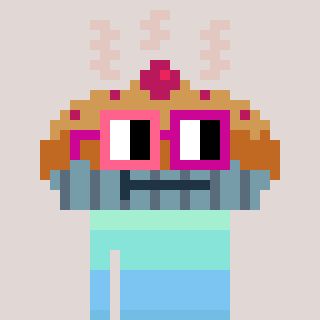
a pixel art character with square pink and red glasses, a pie-shaped head and a peachy-colored body on a warm background